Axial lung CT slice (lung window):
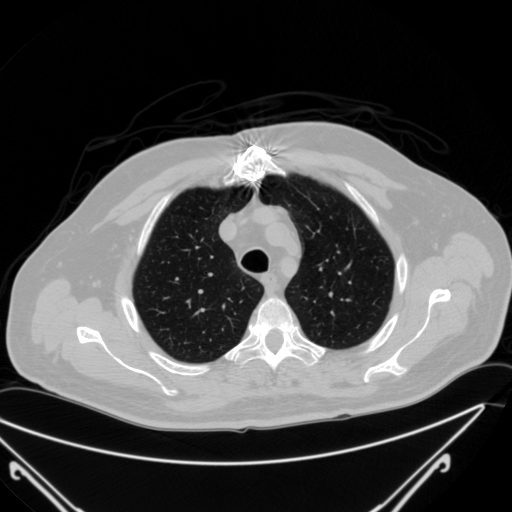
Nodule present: no